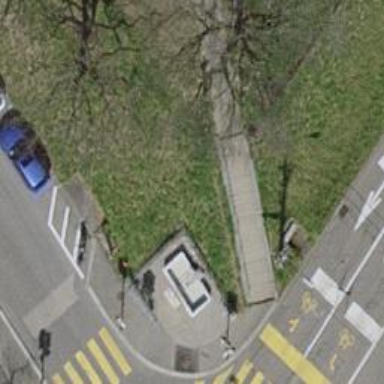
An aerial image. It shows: Concrete steps.